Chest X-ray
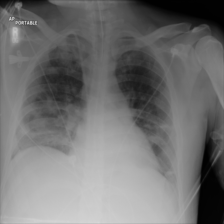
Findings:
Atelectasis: negative
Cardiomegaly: negative
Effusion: negative
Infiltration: positive
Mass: negative
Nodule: negative
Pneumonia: negative
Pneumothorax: negative
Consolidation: negative
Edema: positive
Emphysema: negative
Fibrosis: negative
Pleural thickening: negative
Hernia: negative